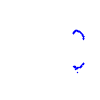
Particle: proton